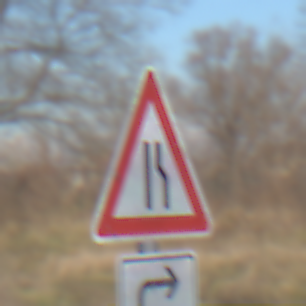
Verkehrszeichen: EinseitigVerengteFahrbahnRechts
Zusatzzeichen unten: RichtungsangabeDurchPfeile5
Umgebung: Outdoor, Nature
Tageszeit: MorningAfternoon
Wetter: PartlyCloudy
Licht: Natural
Jahreszeit: NotSpecified
Kontrast: HighContrast